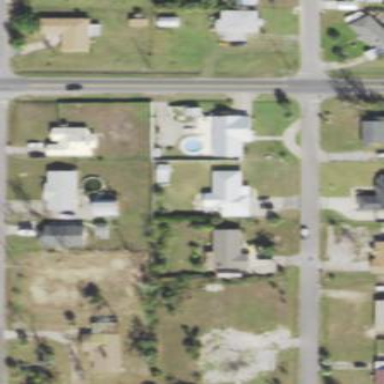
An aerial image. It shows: This residential area consists of single-family homes.